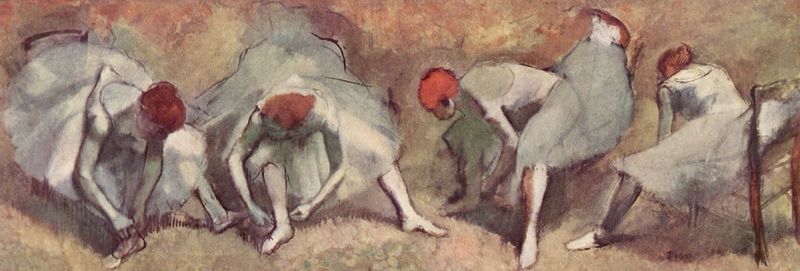
Titel: Tänzerinnen ihre Schuhe bindend
Künstler: Edgar Degas
Standort: Cleveland (Ohio)
Institution: The Cleveland Museum of Art
Schlagwörter: hand, kopf, schatten, weiß, aquarell, frauen, grün, impressionismus, mädchen, ocker, sitzen, ausschnitt, bewegung, braun, degas, edgar degas, frankreich, frau, frisur, grau, haar, holz, kleid, kleider, licht, orange, paris, pastell, rücken, schwarz, skizze, stuhl, stühle, zeichnung, rot, beige, expressionismus, rock, tanz, jung, arm, arme, blass, inkarnat, hände, rückenlehne, boden, haare, kostüm, schnüre, sitzend, tanzen, tänzerin, tänzerinnen, blässe, gebeugt, rosa, beine, bein, füße, papier, umrisse, lehne, balett, ballerina, ballerinas, ballet, ballett, haltung, röcke, schuhe, studie, tutu, tutus, tüll, tütü, übung, moderne, grafik, graphik, aufwärmen, ballettschuhe, edgar, vogelperspektive, vorbereitung, figuren, französisch, querformat, jugendstil, detail, aufsicht, rothaarig, vier, bücken, fuss, fus, lautrec, schuh, entwurf, beugen, rote haare, zeichnen, durchsichtig, bleich, gebückt, kostüme, leicht, binden, tuhl, perücken, gestreckt, anziehen, handzeichnung, vorbereiten, bewegungsstudie, sitzens, pastelle, shuhe, haltungen, trikot, balletschuhe, ballarina, tütüs, ballettschuh, ballerinen, tücken, balarina, schnüren, trikots, dfegas, edouard degas, degas tänzerinnen, schuhen, gespräach, degard, balleriner, tuts, ballerin, vorbetreitung, tänzerinnen schuhbinden kurzhaar